Question: Is there a good jQuery plugin that I can use to show a DIV on hover of an item, similar to the way SO shows the Tag details (with options to subscribe, rss, etc.) when hovered on a tag.
Here's a sample:

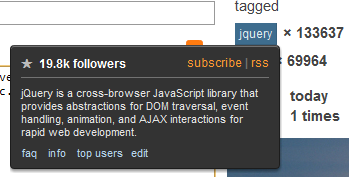
Answer: Just came accross this one this morning which I think looks amazing: <URL>
Otherwise there are plenty of them with "complex" content and more or less customization:
- <URL>-